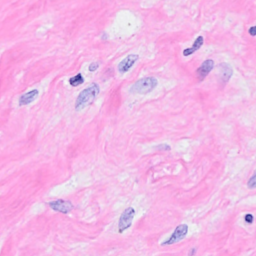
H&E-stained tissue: Breast